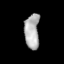
Tissue: lung
Cell type: Endothelial cells
Senescence score: 0.5798
Nuclear area (px): 511
Mean DAPI intensity: 174.558